Question: What is this feature in the attached image is called? Can i download a demo of it?

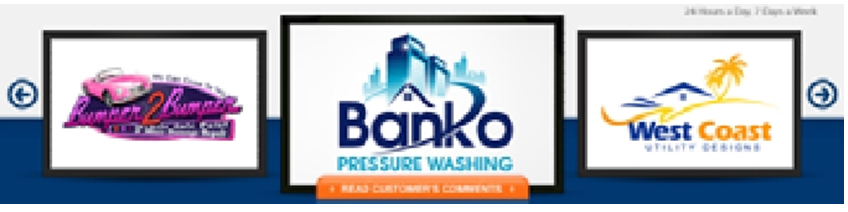
Answer: This is a carousel if I am correct. It slides images around? This can be tricky at first but arent too difficult. Just google jquery carousel. Here's a link: <URL>